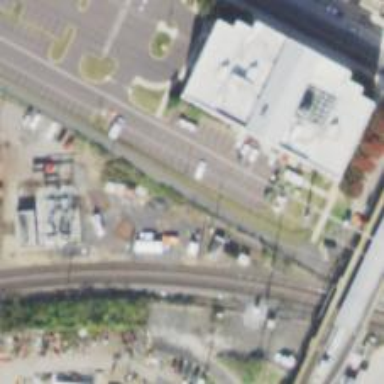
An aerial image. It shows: Junction on the railway.